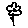
Label: flower